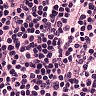
Metastatic tissue present: no